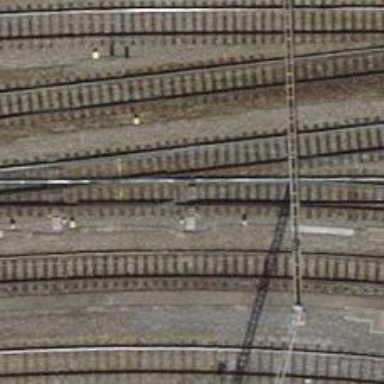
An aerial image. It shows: Railway switch.